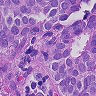
Metastatic tissue present: yes